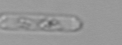
Label: Cerataulina_pelagica